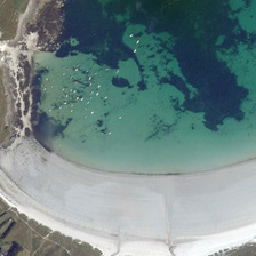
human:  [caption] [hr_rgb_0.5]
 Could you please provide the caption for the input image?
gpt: The sound of gray trumpets surrounded the dark green sea.

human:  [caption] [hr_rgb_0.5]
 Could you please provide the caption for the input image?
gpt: Grey curves surround the dark green sea.

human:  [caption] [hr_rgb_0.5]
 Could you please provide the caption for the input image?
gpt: Light green and dark green oceans float in a piece of white.

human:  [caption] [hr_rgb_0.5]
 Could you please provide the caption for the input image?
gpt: Light green and dark green oceans float in patches of white.

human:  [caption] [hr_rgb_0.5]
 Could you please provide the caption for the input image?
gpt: A light green and dark green ocean floats into patches of white.